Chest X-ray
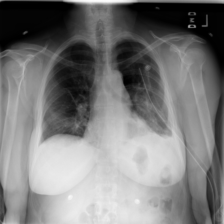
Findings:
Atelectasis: positive
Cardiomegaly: negative
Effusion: negative
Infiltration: negative
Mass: negative
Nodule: negative
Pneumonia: negative
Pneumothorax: negative
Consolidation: negative
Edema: negative
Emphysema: negative
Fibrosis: negative
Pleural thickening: negative
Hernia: negative